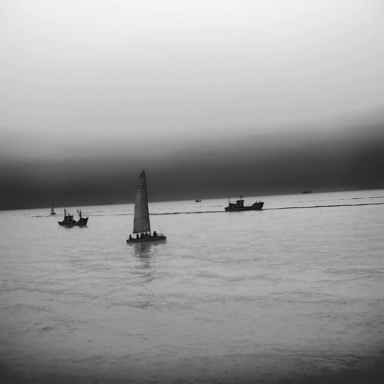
There are two sailboats in the infrared image.